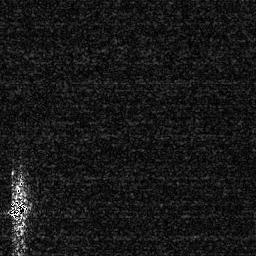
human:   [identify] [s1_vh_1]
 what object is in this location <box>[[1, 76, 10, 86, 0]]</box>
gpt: <ref>1 medium ship at the bottom left</ref>